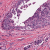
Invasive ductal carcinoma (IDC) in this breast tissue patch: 0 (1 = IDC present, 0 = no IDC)